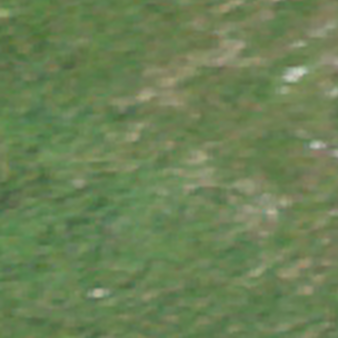
Label: other